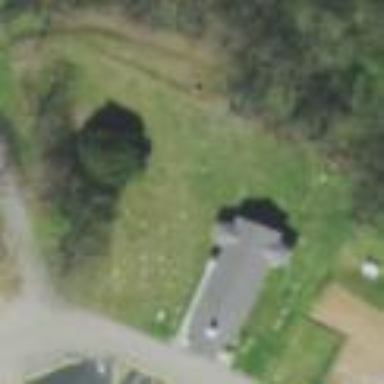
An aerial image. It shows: Cemetery.